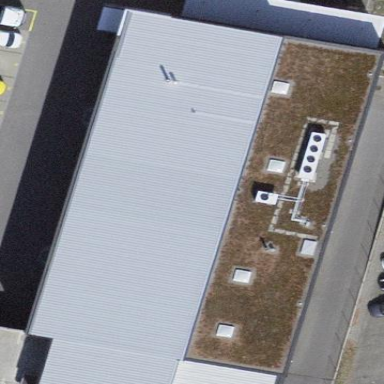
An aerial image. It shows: Industrial building.